Interaction volume radius: 10 \u00c5
Interaction volume height: 15 \u00c5
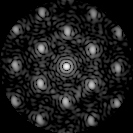
Disorder parameter: 0.303